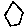
Label: hexagon